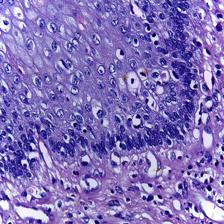
Diagnosis: Normal